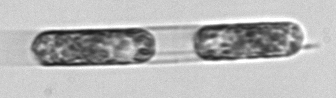
Label: Hemiaulus